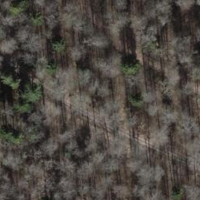
EUNIS habitat code: 44
Species observed at this site:
Equisetum telmateia